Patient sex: M
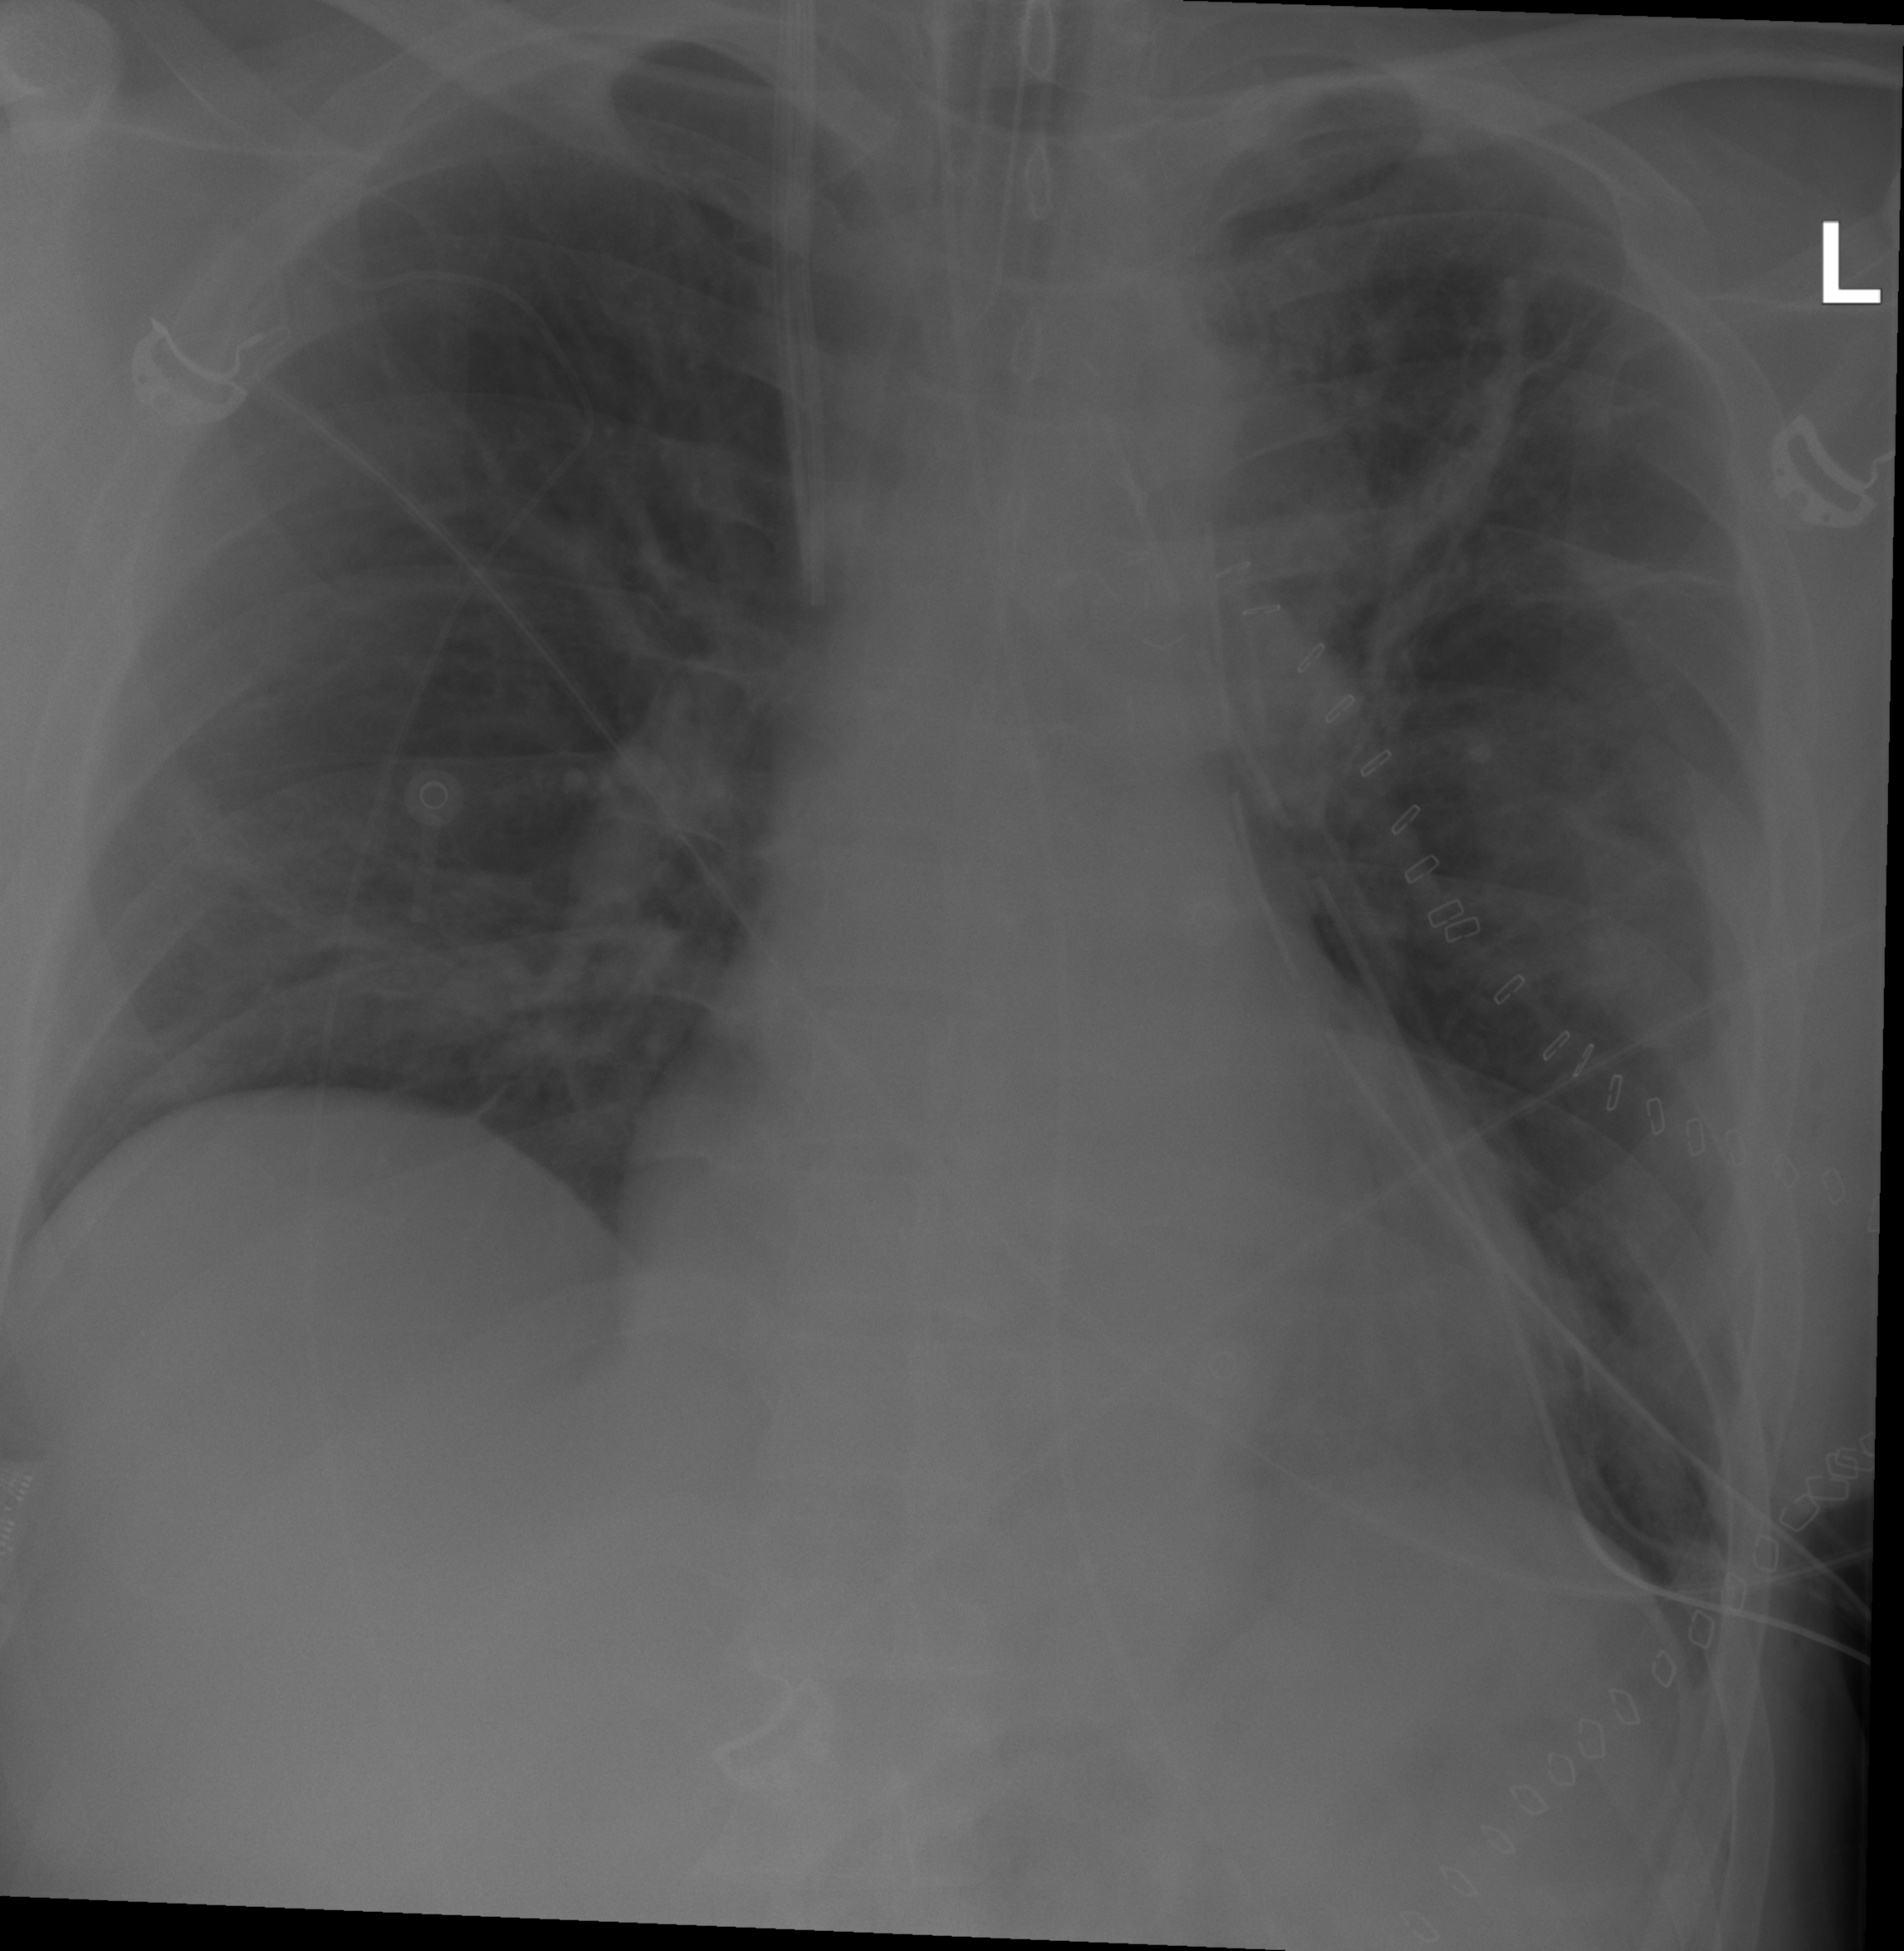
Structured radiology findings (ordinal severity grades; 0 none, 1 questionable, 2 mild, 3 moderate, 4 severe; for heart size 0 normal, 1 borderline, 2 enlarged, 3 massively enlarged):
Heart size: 1
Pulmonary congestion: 0
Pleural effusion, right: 0
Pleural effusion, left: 0
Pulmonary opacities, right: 0
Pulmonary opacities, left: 0
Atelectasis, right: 0
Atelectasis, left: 2